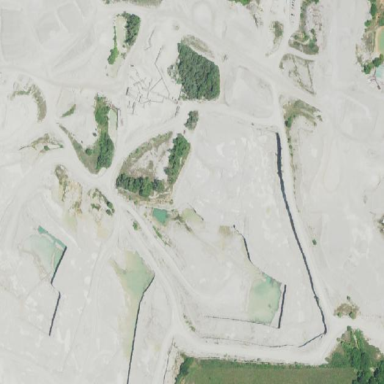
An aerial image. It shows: Industrial area used for quarrying.